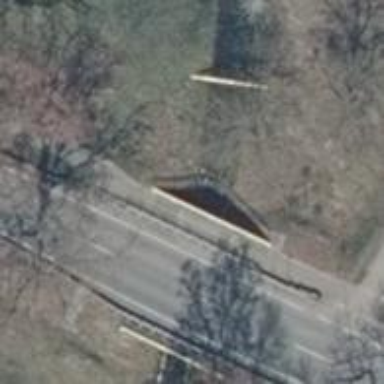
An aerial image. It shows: Paved path on bridge.